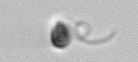
Label: flagellate